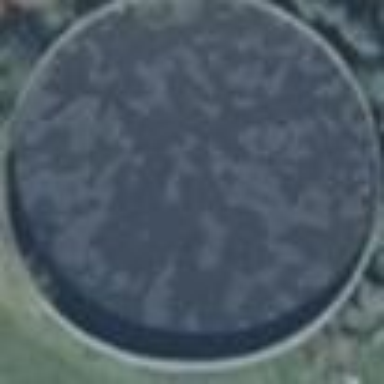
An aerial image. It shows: Storage tank that is man-made.